Aerial crown-view tile of a tropical tree (Barro Colorado Island, Panama), acquired 20240716:
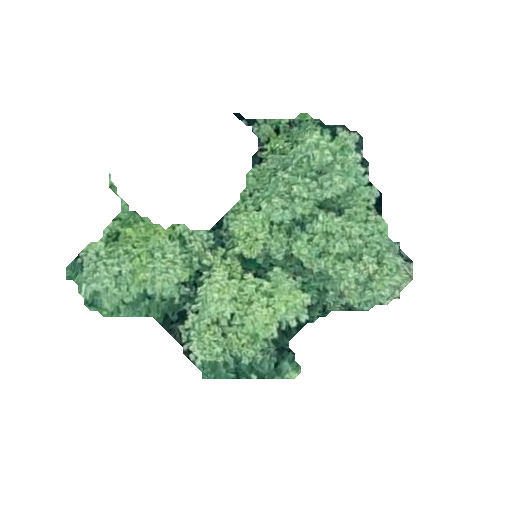
Species: Hieronyma alchorneoides
GBIF accepted scientific name: Hieronyma alchorneoides
Crown area: 76.234 m²